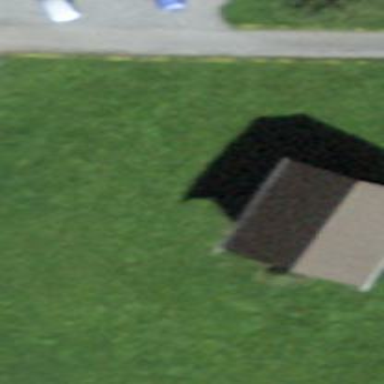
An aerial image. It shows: Barn.